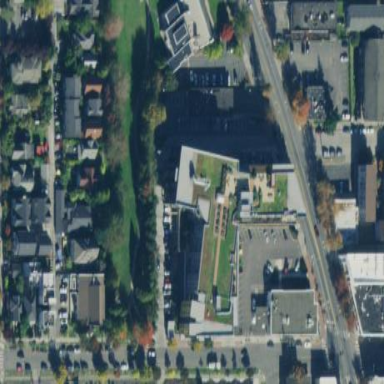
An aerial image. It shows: Part of building.